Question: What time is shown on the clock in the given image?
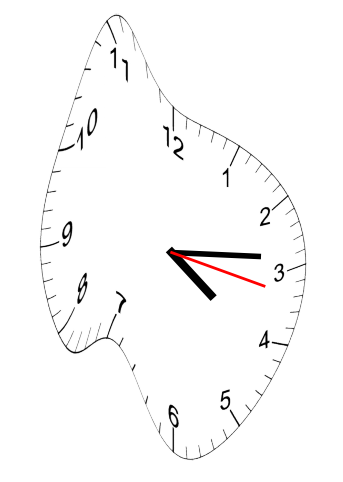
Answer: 04:14:17